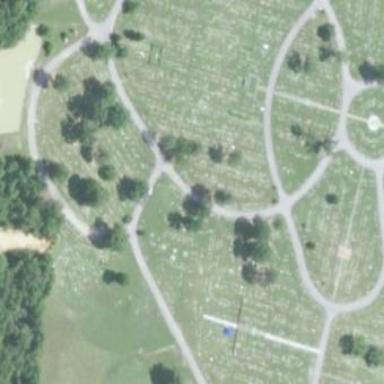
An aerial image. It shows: Grave yard.